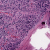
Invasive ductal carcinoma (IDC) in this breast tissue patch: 1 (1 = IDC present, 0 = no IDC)